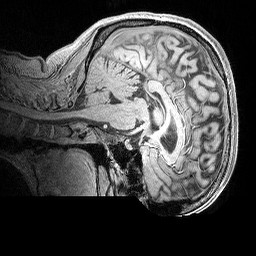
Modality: MP2RAGE
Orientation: sagittal
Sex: female
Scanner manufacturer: siemens
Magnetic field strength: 3 T
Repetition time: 5 s
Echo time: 0.00292 s